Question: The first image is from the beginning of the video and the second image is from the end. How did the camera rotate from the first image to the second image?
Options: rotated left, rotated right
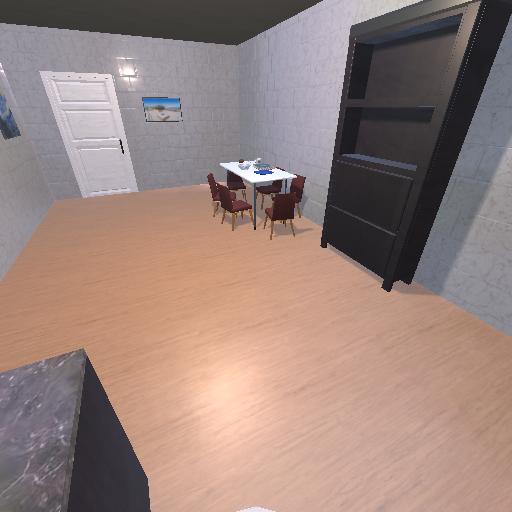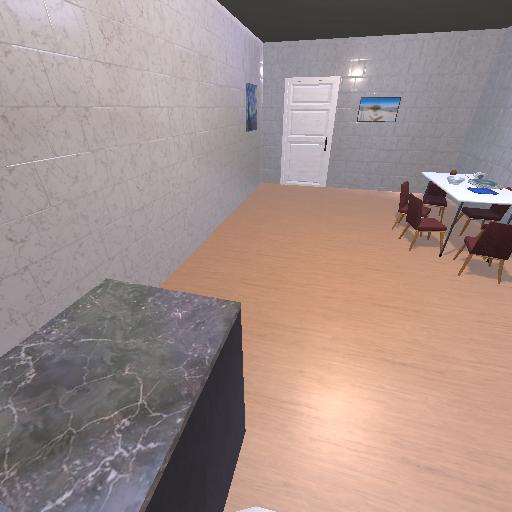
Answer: rotated left